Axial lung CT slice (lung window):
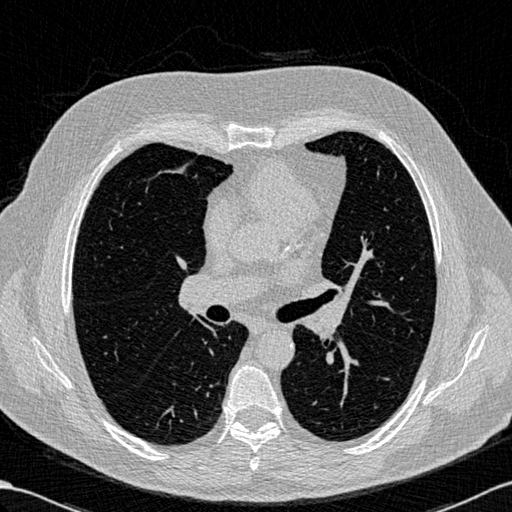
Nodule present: no